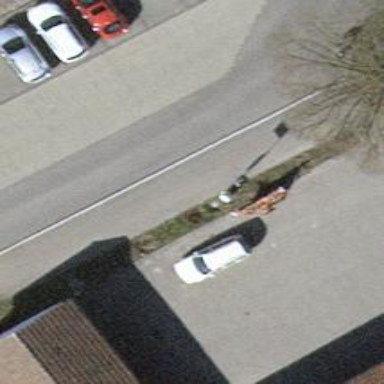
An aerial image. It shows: Bus stop with platform for public transport.